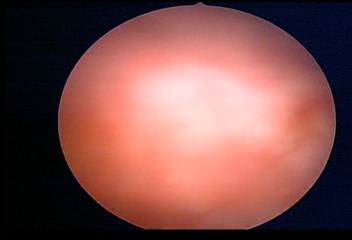
Modality: WLC
Class: Normal mucosa
Bladder cancer association: No